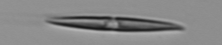
Label: pennate